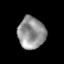
Tissue: prostate
Cell type: T cells
Senescence score: 0.2136
Nuclear area (px): 851
Mean DAPI intensity: 146.49